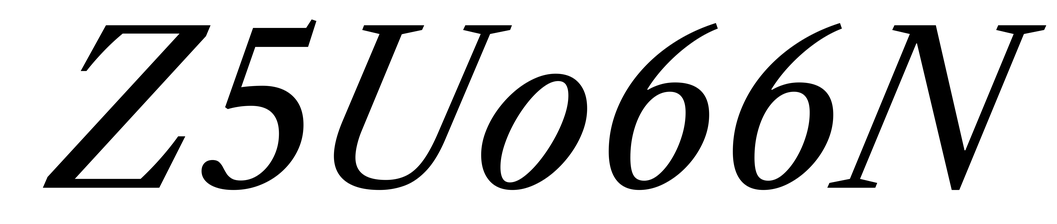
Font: LibreCaslonText-Italic_Italic